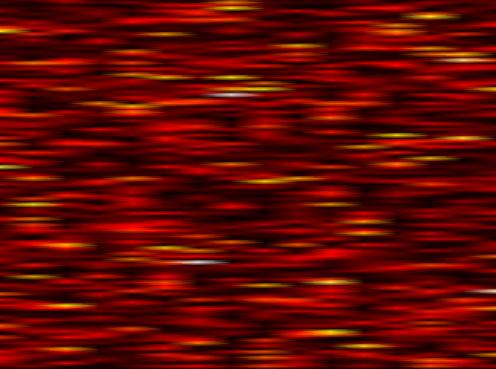
Label: FOFDM